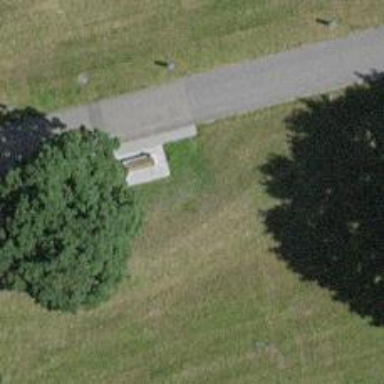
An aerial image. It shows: Bench for seating.